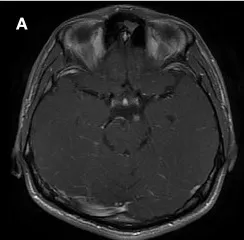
Axial T1 contrast-enhanced MRI (44 days after headache) and DWI (30 days after headache) through the point at which the oculomotor nerve emerges from the midbrain in this patient with left oculomotor ophthalmoplegic migraine. (A-C) Acute phase. The MRI shows a nodular, enhancing lesion in the cisternal segment of the left third nerve (arrow) in (A).
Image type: radiology (mri)